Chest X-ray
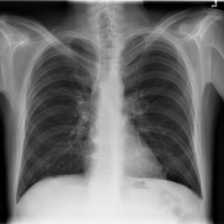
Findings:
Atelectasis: negative
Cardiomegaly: negative
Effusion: negative
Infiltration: negative
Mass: negative
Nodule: negative
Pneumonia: negative
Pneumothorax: negative
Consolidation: negative
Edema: negative
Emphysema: negative
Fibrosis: negative
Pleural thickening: negative
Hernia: negative